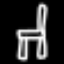
Label: chair